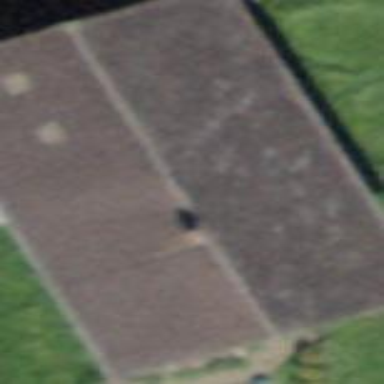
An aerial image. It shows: Farm building.